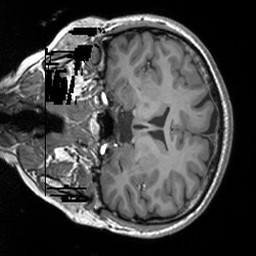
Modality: T1w
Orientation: coronal
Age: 28
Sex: female
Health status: healthy
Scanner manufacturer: siemens
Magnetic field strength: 3 T
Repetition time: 1.9 s
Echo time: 0.00252 s